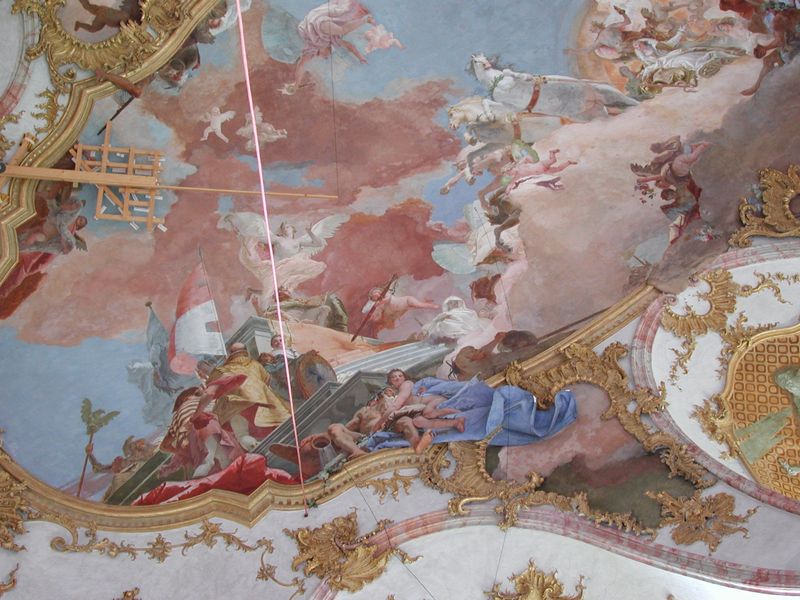
Titel: Kaisersaal
Künstler: Balthasar Neumann
Standort: Würzburg, Residenz (EU - D - B)
Schlagwörter: adler, himmel, wolken, menschen, bunt, marmor, weiss, ornament, barock, gold, decke, personen, rokoko, rosa, pferd, pferde, engel, ranken, relief, flagge, figuren, schlacht, büste, ornamente, stuck, torso, werkstatt, heilige, deckengemälde, fresko, deckenfresko, deckenbild, himmelreich, sotto in su, himmel pferde, himmelreicdh